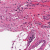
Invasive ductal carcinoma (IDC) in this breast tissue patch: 0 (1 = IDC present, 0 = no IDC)